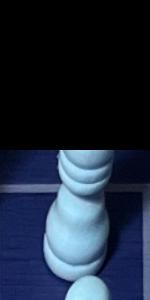
Label: Bishop_White